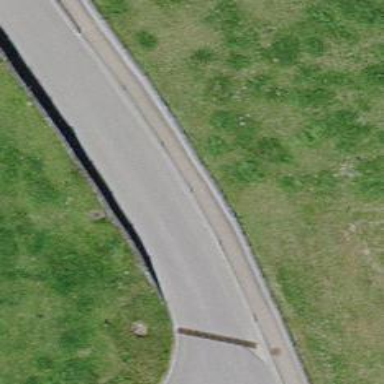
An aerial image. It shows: Unclassified road with asphalt surface.